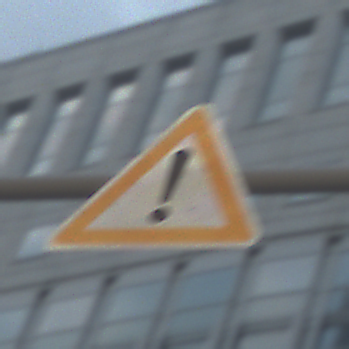
Verkehrszeichen: Gefahrenstelle
Umgebung: Outdoor, Urban
Tageszeit: MorningAfternoon
Wetter: PartlyCloudy
Licht: Natural
Jahreszeit: NotSpecified
Kontrast: LowContrast